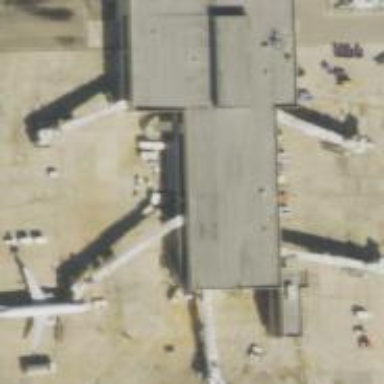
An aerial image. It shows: Airport gate.